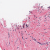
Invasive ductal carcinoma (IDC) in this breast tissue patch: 0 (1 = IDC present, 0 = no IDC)